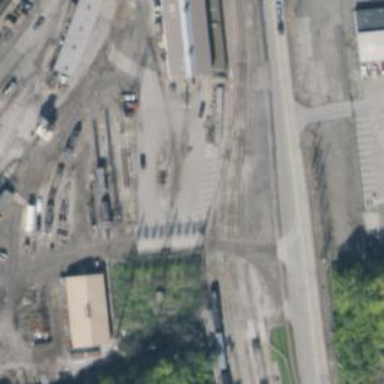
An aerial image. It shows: Railway spur service.